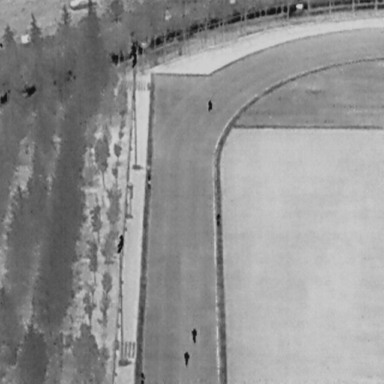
There are six People in the infrared image.